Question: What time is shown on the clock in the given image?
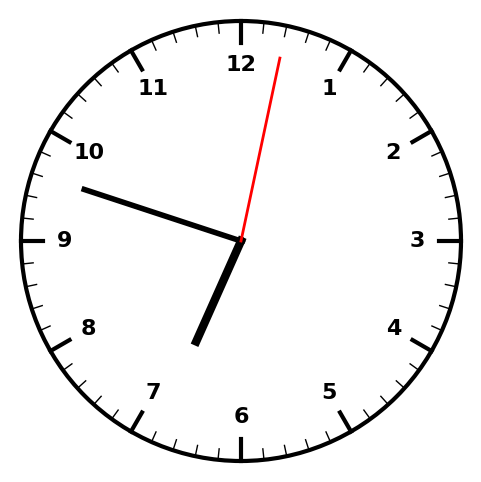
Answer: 06:48:02